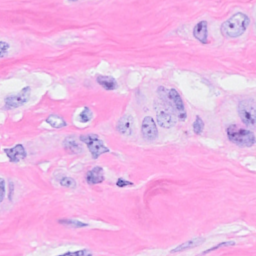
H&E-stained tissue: Breast